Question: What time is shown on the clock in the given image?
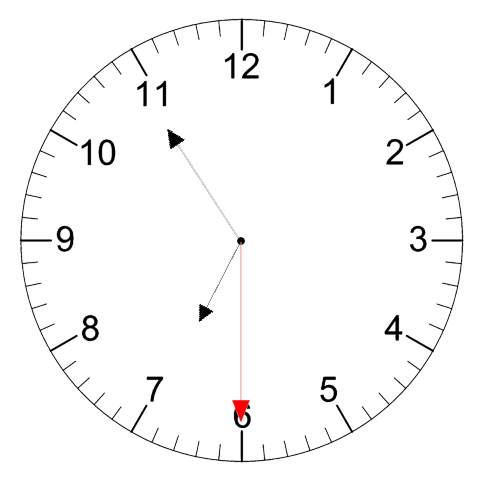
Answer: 06:54:30